Field crop: tomato
Growth stage: 2
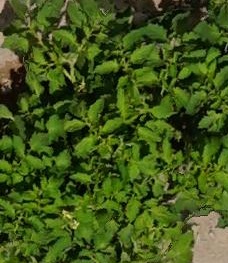
Species: tomato